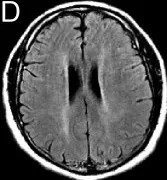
After. Treatment. Following treatment with steroids, and ,cyclophosphamide, T2-weighted FLAIR imaging demonstrates a dramatic improvement of the hyperintense abnormalities.
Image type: radiology (mri)